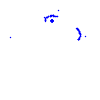
Particle: proton